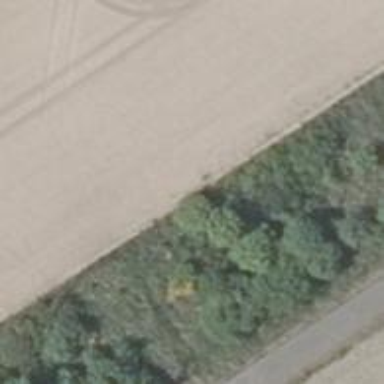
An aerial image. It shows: Hunting stand.